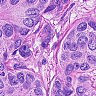
Metastatic tissue present: yes